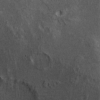
Label: not_dusty